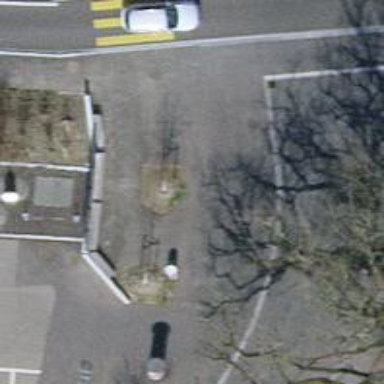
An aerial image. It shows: Rack for bicycle parking.